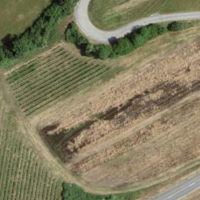
EUNIS habitat code: 52
Species observed at this site:
Corvus corone
Cyanistes caeruleus
Chloris chloris
Corvus frugilegus
Fringilla coelebs
Buteo buteo
Sylvia atricapilla
Turdus merula
Circus aeruginosus
Phylloscopus collybita
Larus michahellis
Alauda arvensis
Erithacus rubecula
Milvus migrans
Milvus milvus
Phoenicurus ochruros
Columba livia
Saxicola rubicola
Falco tinnunculus
Accipiter nisus